Question: I would like to highlight the fit region in a mathematica graph with appropriate fit error bar on it. To plot some data with error bar I write for example:
'''
data={{{0, 0.00126517235028},
ErrorBar[0.0097546177348]}, {{1, 0.0132870239578},
ErrorBar[0.00717311242327]}, {{2, 0.00968907928987},
ErrorBar[0.0125454440978]}, {{3, 0.00835906062474},
ErrorBar[0.0196027916911]}, {{4, 0.0141038637039},
ErrorBar[0.0288324766544]}, {{5, 0.0467626302256},
ErrorBar[0.0423090450838]}, {{6, 0.0832535249208},
ErrorBar[0.0609066442506]}};
ErrorListPlot[p0all67, Frame -> True,
PlotRange -> {{0, 6}, {0.3, -0.04}}, Axes -> False,
PlotStyle -> {AbsolutePointSize[10], AbsoluteThickness[2]}]
'''
Now I fit the data in anther software using linear fit method and for example, the fit result(or slope) in x=4 to x=6 is <PHONE>, and error bar is <PHONE>. I would like to highlight the fit region with this fit value and the error. So i expect the graph to look something like this:

Could anybody please help me how to do this? Thanks.
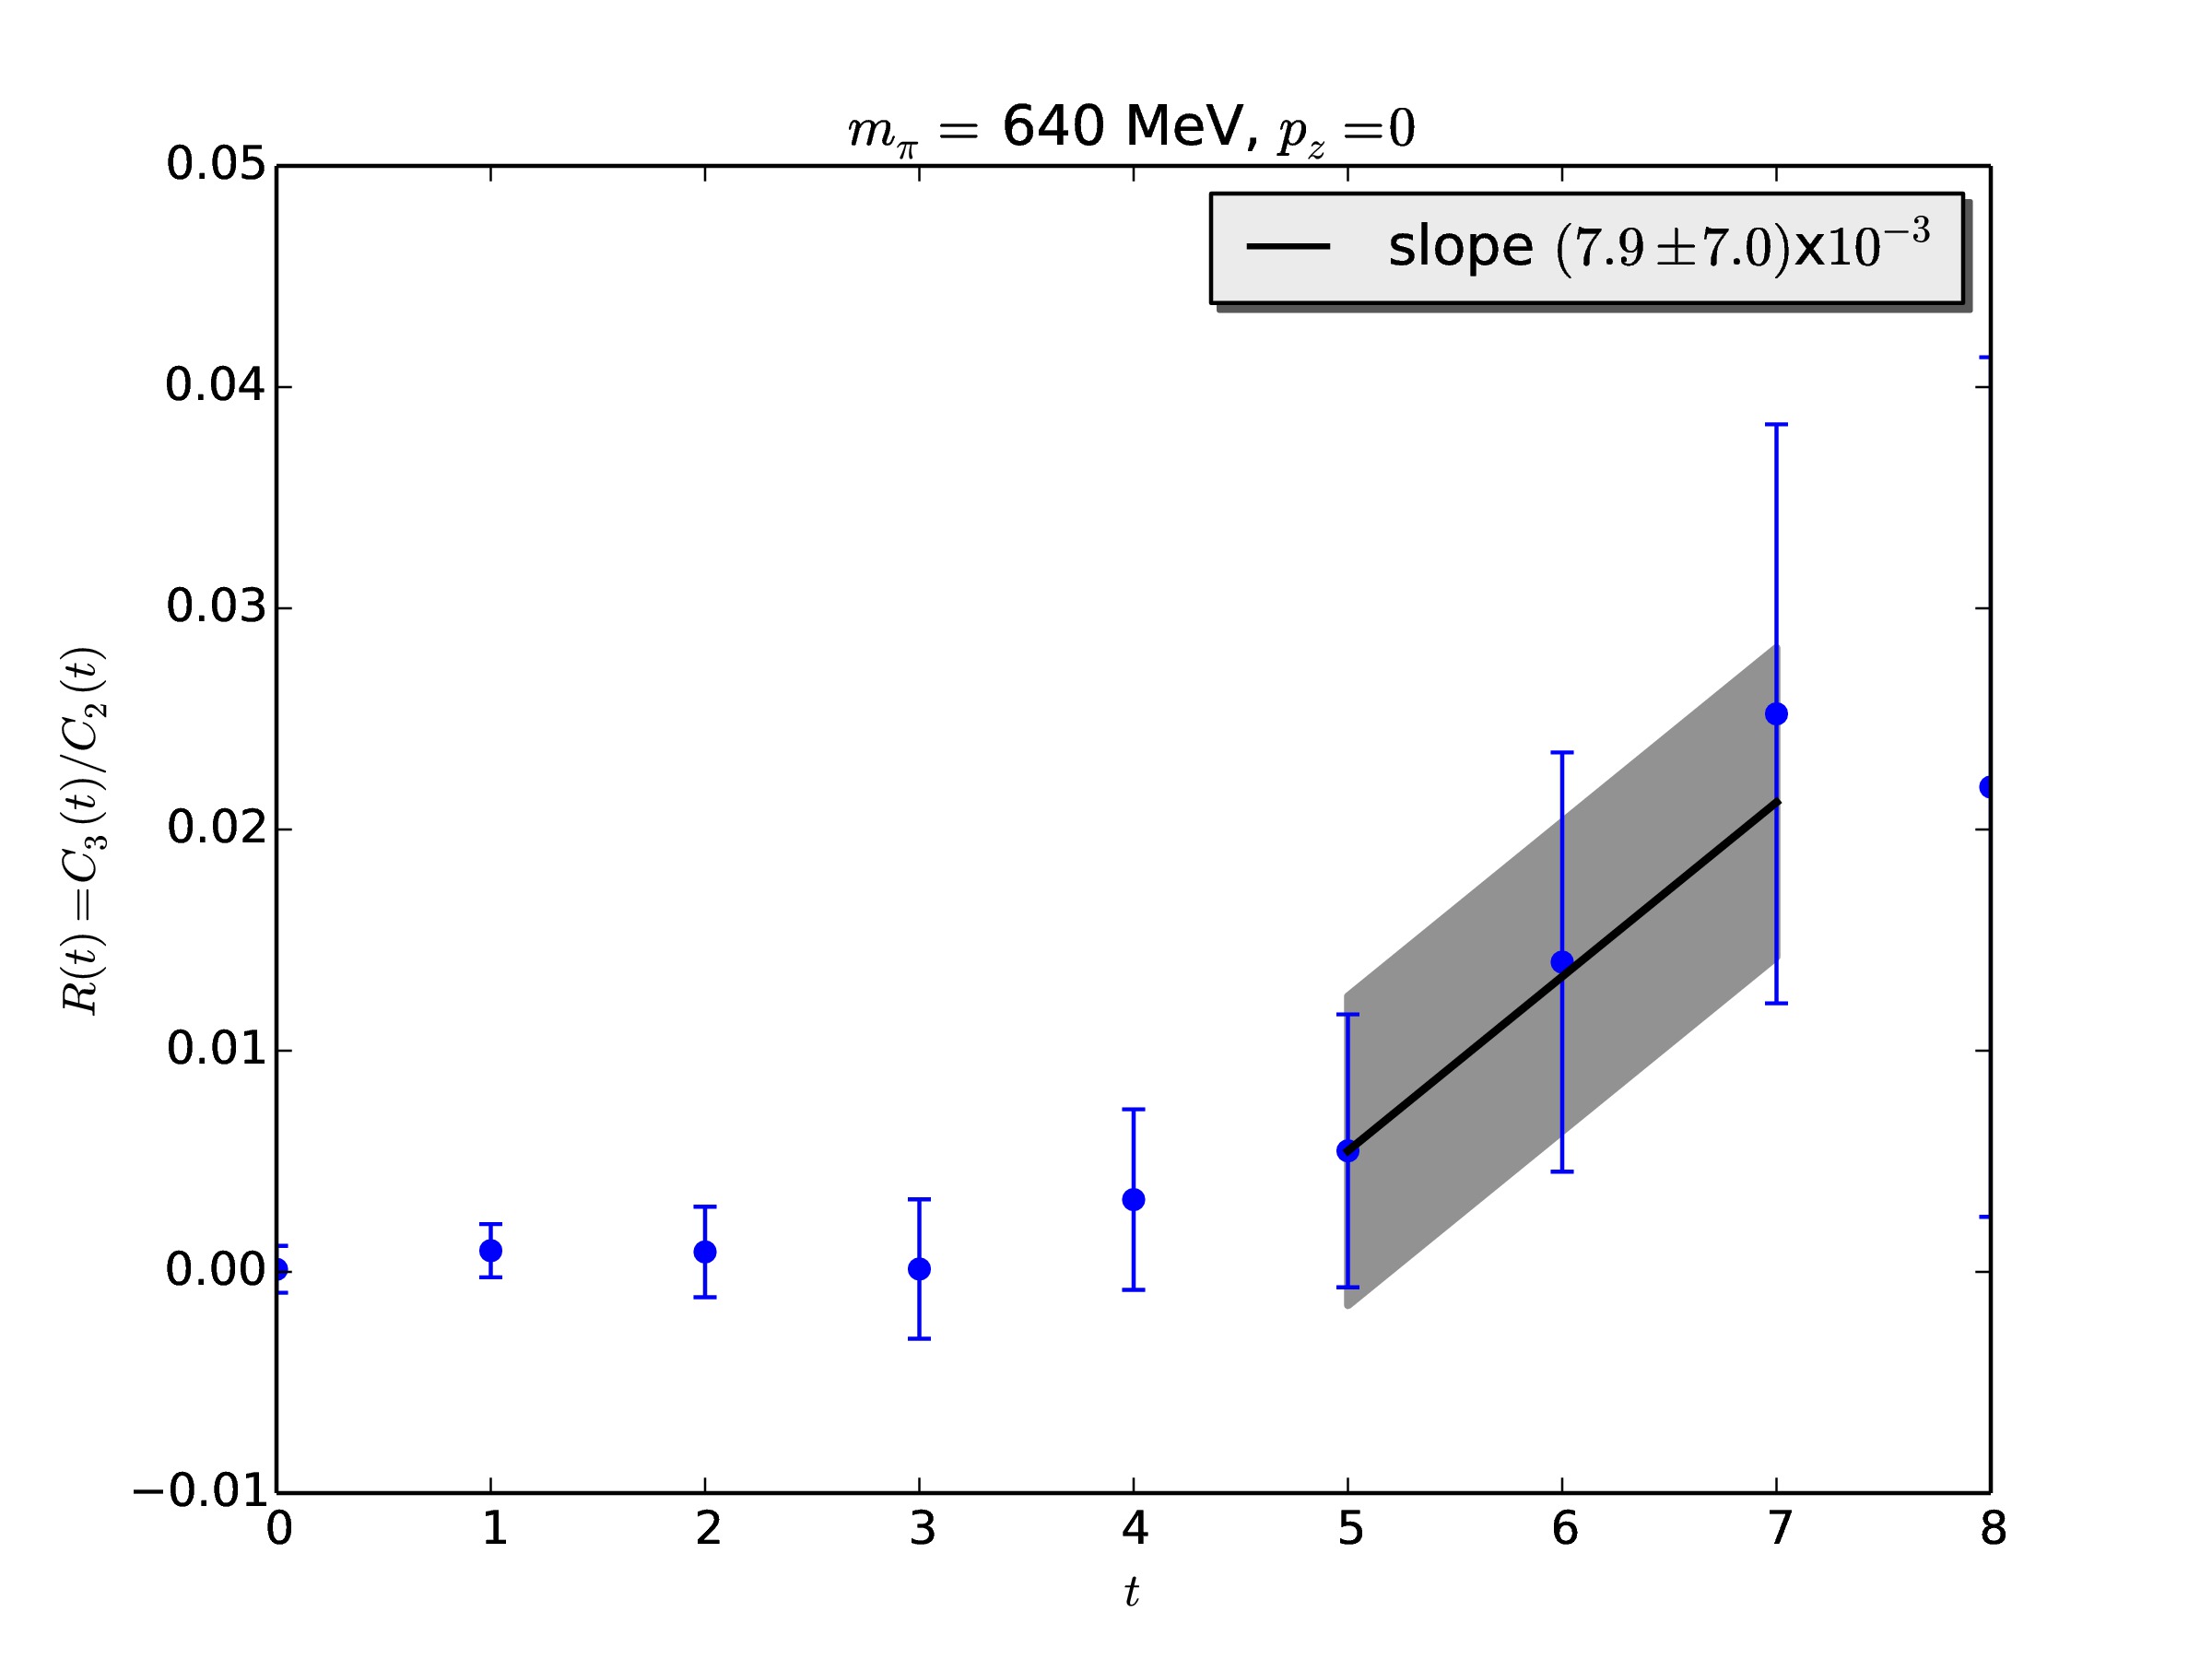
Answer: '''
Needs["ErrorBarPlots'"];
data = {{{0, 0.00126517235028},
ErrorBar[0.0097546177348]}, {{1, 0.0132870239578},
ErrorBar[0.00717311242327]}, {{2, 0.00968907928987},
ErrorBar[0.0125454440978]}, {{3, 0.00835906062474},
ErrorBar[0.0196027916911]}, {{4, 0.0141038637039},
ErrorBar[0.0288324766544]}, {{5, 0.0467626302256},
ErrorBar[0.0423090450838]}, {{6, 0.0832535249208},
ErrorBar[0.0609066442506]}};
elp = ErrorListPlot[data, Frame -> True,
PlotRange -> {{0, 6}, {-0.05, 0.18}}, Axes -> False,
PlotStyle -> {AbsolutePointSize[7], AbsoluteThickness[1]},
PlotRangePadding -> {0.4, 0}];
m = <PHONE>;
line[x_, c_] := m x + c;
{x4, y4} = data[[5, 1]];
ytest = line[x4, 0];
c = y4 - ytest;
check = line[x4, c];
x6 = 6;
y6 = line[x6, c];
delta = <PHONE>;
a = {{x4, y4 + delta}, {x6, y6 + delta}};
b = {{x4, y4 - delta}, {x6, y6 - delta}};
Show[elp,
ListLinePlot[{{x4, y4}, {x6, y6}}, PlotStyle -> Thick],
ListLinePlot[{a, b}, Filling -> {1 -> {2}}, PlotStyle -> None],
ImageSize -> 500]
'''

Here is also an example based on your data demonstrating some statistics functions.
'''
data = {0.00126517235028, 0.0132870239578, 0.00968907928987,
0.00835906062474, 0.0141038637039, 0.0467626302256, 0.0832535249208};
lm = LinearModelFit[data, {1, x , x^2, x^3}, x];
{sd1, sd2} = 2*(CDF[NormalDistribution[0, 1], #] - 0.5) & /@ {1, 2};
intervals = Flatten[Transpose /@ Table[
lm["SinglePredictionConfidenceIntervals", ConfidenceLevel -> cl],
{cl, {sd1, sd2}}], 1];
{bands68[x_], bands95[x_]} = Table[
lm["SinglePredictionBands", ConfidenceLevel -> cl], {cl, {sd1, sd2}}];
Show[ListPlot[data, PlotMarkers -> Automatic], ListPlot[intervals],
Plot[{lm[x], bands68[x], bands95[x]}, {x, 5, 8}, Filling -> {2 -> {1}, 3 -> {2}}],
PlotRange -> {{1, 7}, {-0.02, 0.1}}, ImageSize -> 480, Frame -> True, Axes -> False]
'''